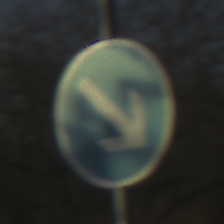
Verkehrszeichen: VorgeschriebeneVorbeifahrtRechts
Umgebung: Outdoor, Nature
Tageszeit: SunriseSunset
Wetter: Clear
Licht: Natural
Jahreszeit: NotSpecified
Kontrast: HighContrast